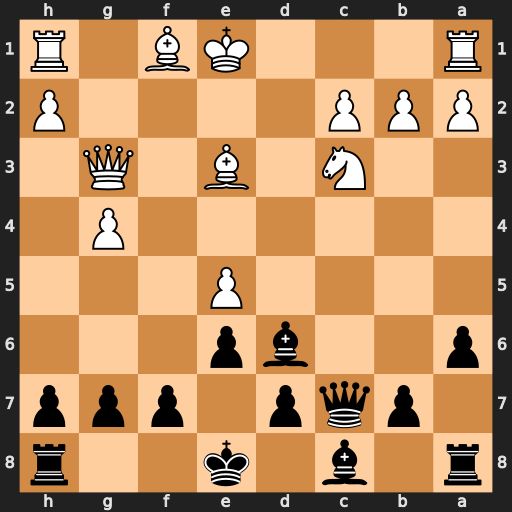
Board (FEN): r1b1k2r/1pqp1ppp/p2bp3/4P3/6P1/2N1B1Q1/PPP4P/R3KB1R
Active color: b
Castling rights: KQkq
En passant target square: -
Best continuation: Bxe5 Qf3 Bxc3+